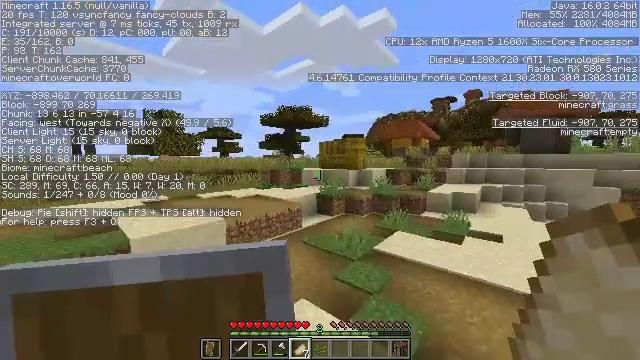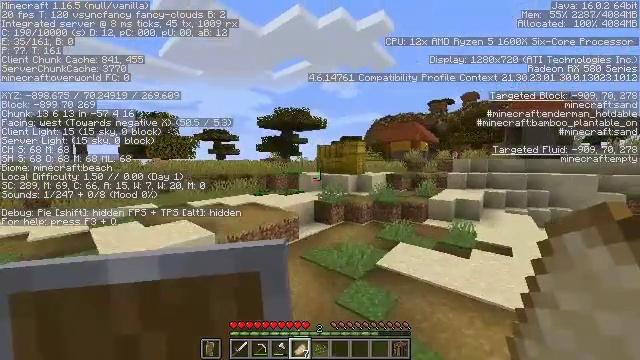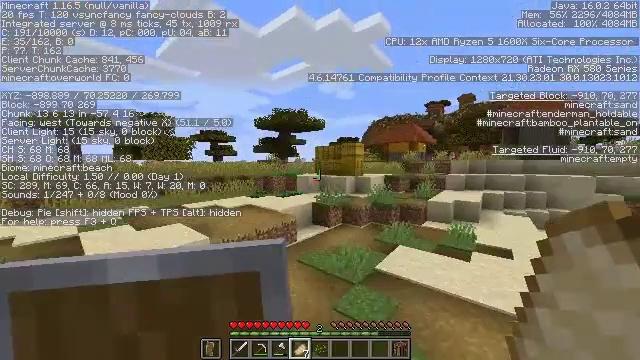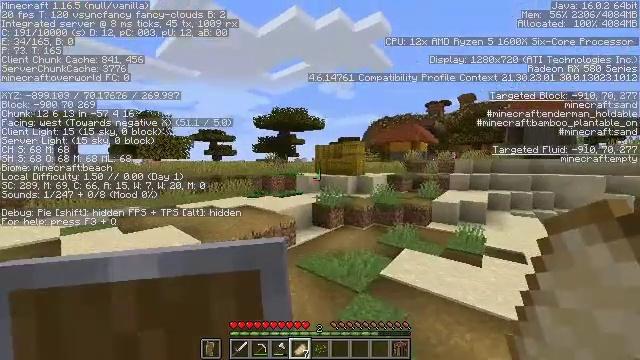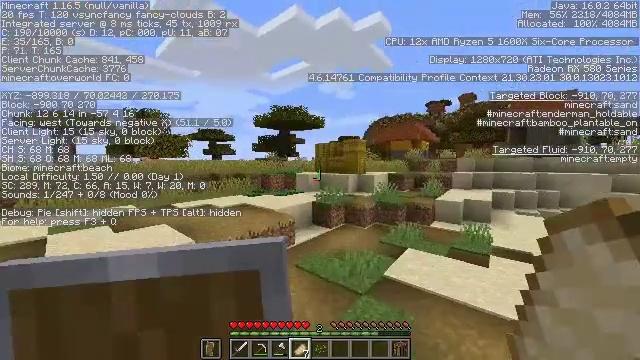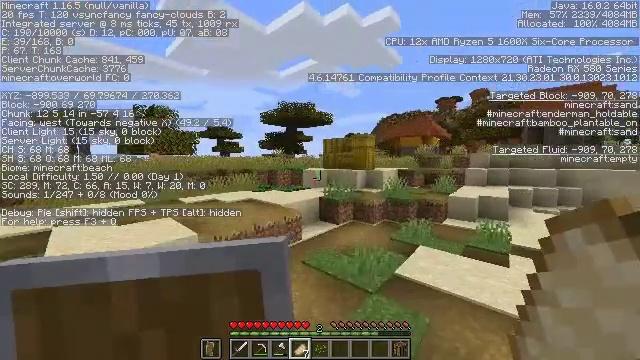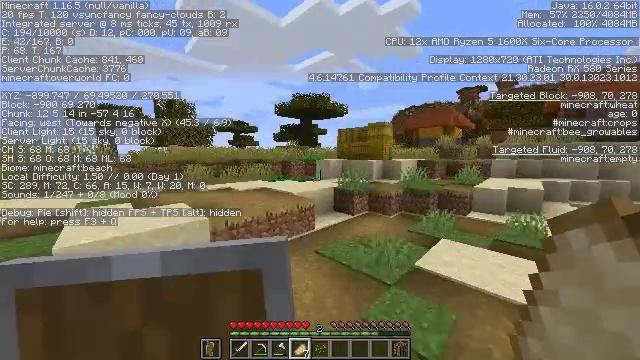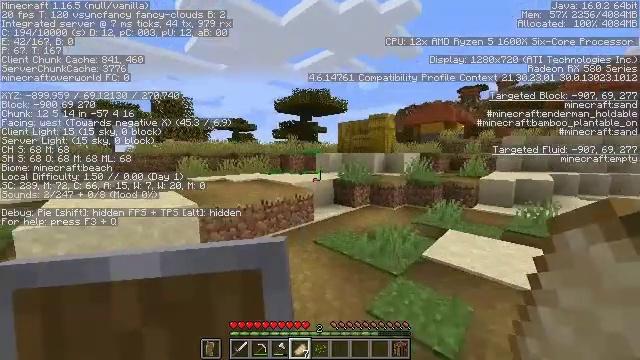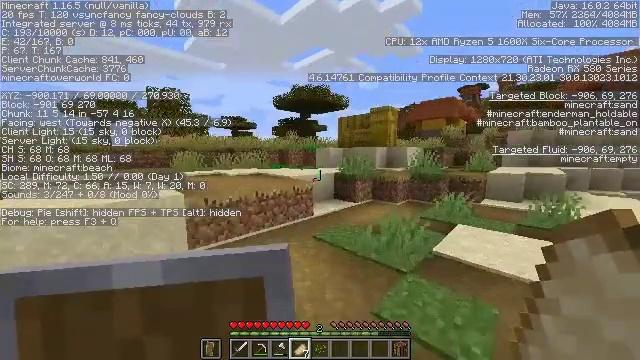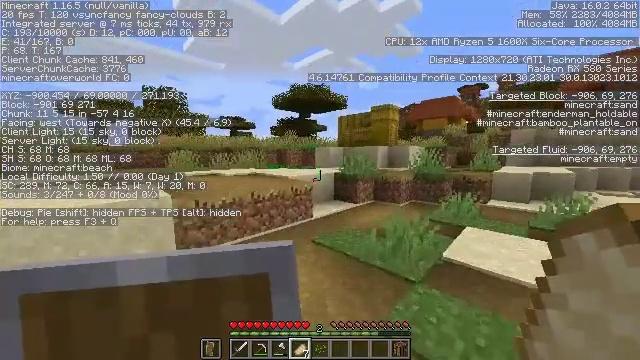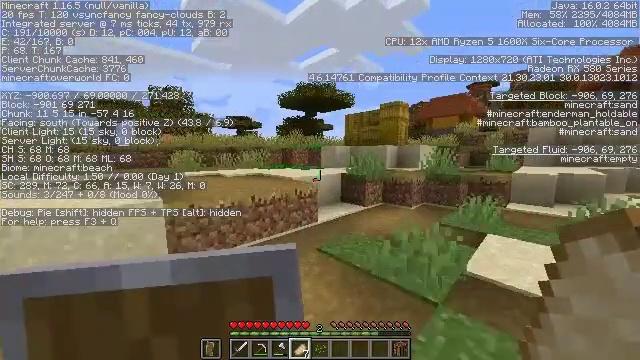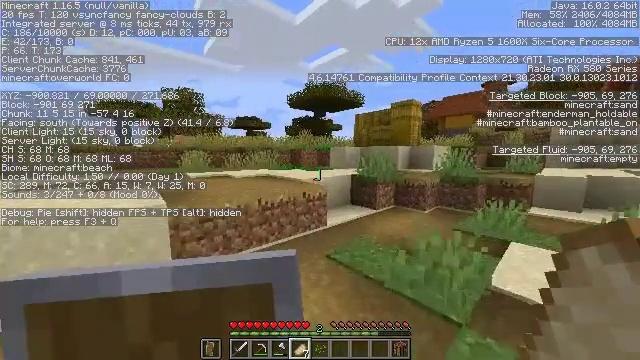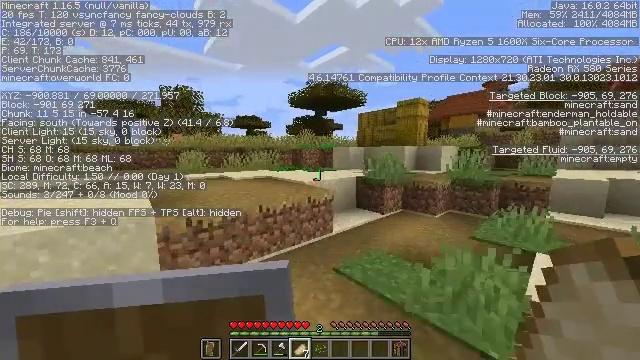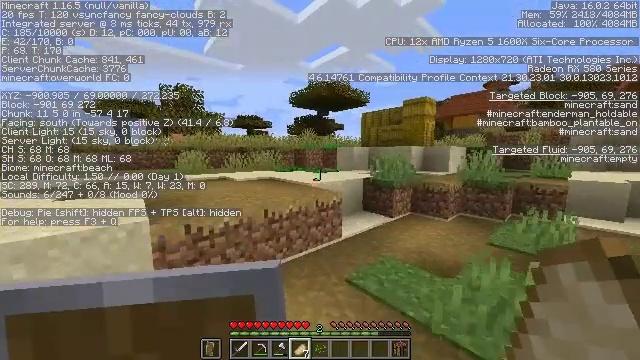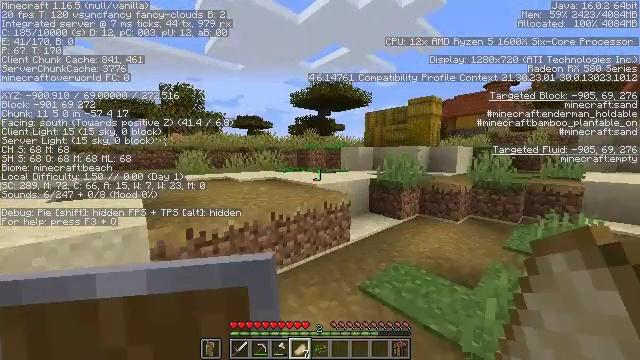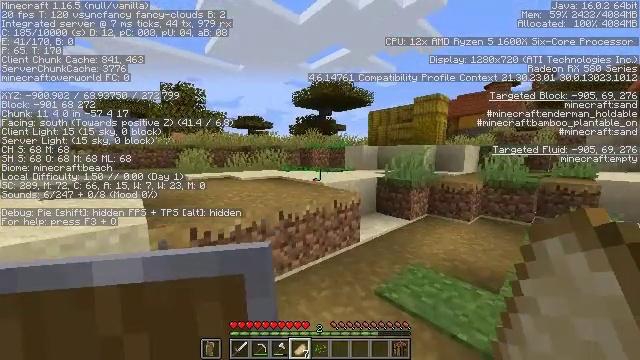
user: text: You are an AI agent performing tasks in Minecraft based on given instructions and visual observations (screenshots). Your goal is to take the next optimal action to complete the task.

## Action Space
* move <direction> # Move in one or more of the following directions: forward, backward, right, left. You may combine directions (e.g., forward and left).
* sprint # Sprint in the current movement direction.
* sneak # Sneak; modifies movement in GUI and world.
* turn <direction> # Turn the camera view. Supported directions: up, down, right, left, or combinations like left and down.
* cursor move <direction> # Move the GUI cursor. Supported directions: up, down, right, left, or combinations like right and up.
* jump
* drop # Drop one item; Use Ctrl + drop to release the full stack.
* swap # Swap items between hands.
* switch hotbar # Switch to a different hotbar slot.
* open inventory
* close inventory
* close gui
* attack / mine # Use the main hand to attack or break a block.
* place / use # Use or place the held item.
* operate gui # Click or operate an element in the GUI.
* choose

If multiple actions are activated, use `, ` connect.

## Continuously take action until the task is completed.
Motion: motion action
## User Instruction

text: Collect books by breaking the bookshelf.
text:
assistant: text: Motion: move forward, jump
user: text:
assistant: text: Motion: move forward, jump
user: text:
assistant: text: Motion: move forward, jump
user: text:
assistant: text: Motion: move forward
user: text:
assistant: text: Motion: move forward, turn left
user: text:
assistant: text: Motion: move forward, turn left and down
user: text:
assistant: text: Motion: move forward
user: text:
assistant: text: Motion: move forward
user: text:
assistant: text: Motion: move forward
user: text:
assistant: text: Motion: move forward, turn left
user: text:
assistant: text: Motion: move forward and move left, turn left
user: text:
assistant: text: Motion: move forward and move left
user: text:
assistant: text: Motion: move forward and move left
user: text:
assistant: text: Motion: move forward and move left
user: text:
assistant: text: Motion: move forward and move left
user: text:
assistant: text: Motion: move forward
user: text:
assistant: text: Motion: move forward
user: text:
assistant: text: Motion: move forward
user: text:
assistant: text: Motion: move forward, jump
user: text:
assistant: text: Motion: move forward, jump
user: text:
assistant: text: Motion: move forward, jump
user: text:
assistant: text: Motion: move forward, jump
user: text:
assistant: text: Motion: move forward, jump
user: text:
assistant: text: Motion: move forward, jump
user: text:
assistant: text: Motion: move forward
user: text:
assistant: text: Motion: move forward
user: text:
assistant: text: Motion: move forward, turn right
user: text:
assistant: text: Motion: move forward, turn right
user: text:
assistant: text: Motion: move forward, turn right
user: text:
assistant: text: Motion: move forward, turn right